Field crop: maize
Growth stage: 2
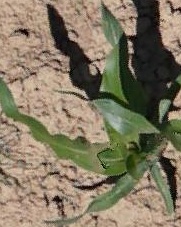
Species: maize